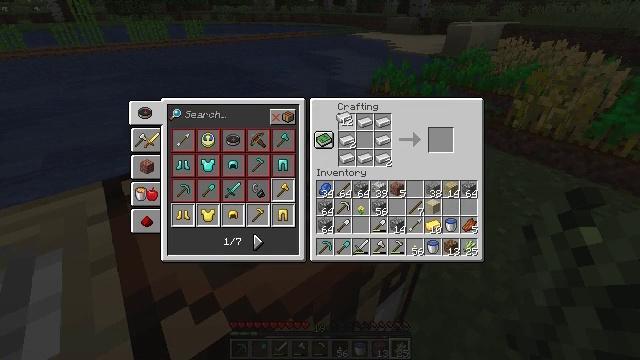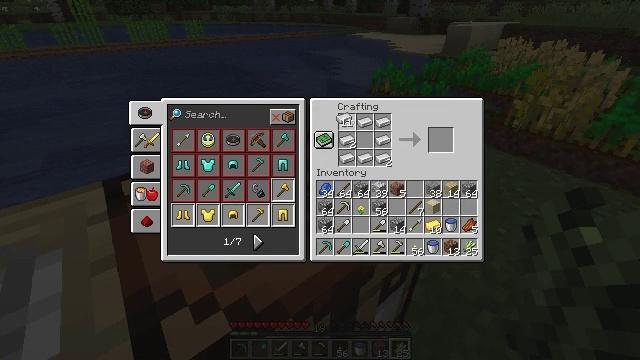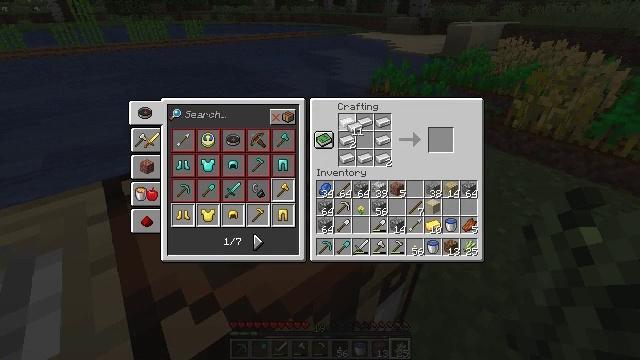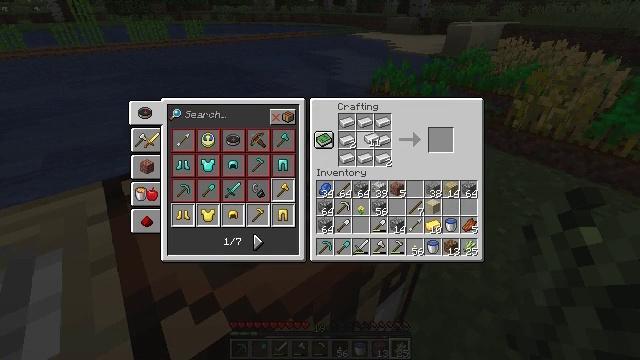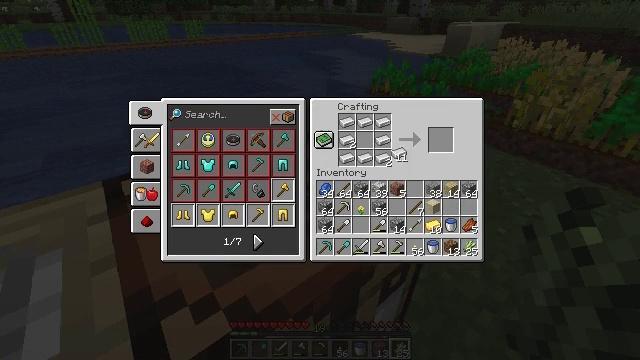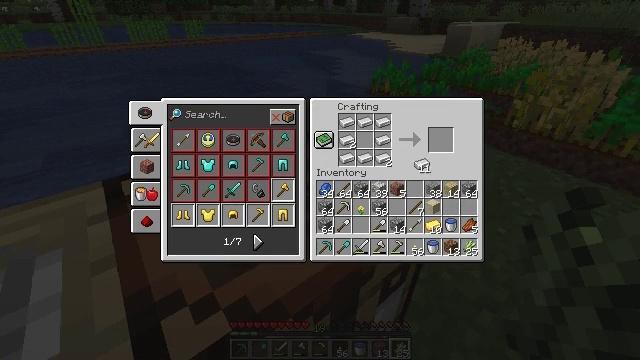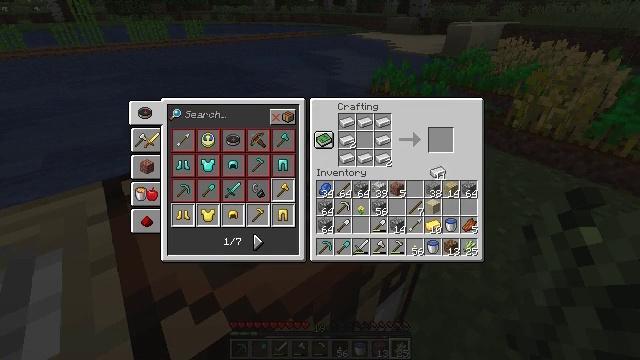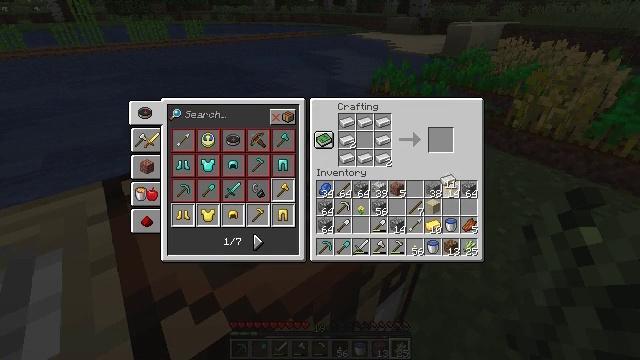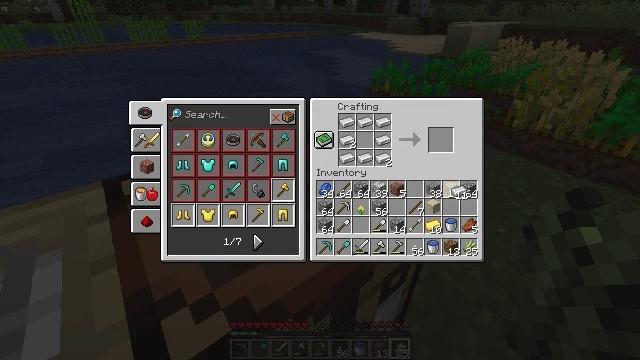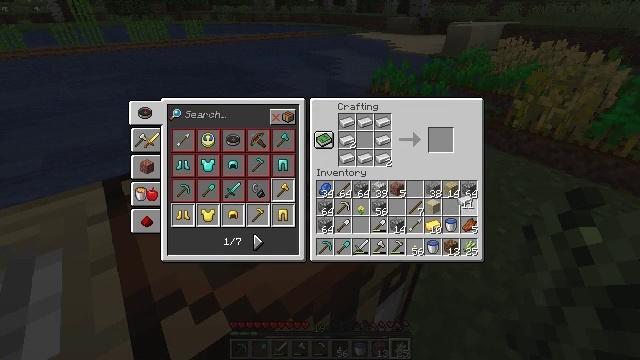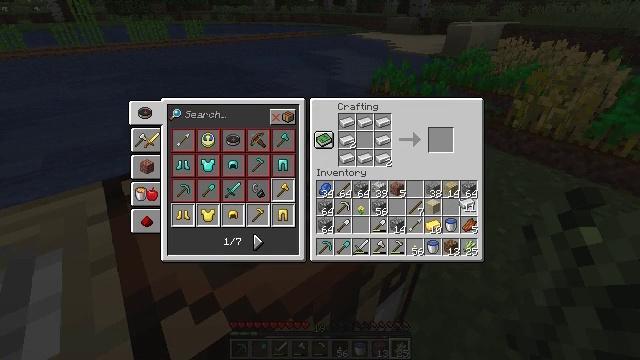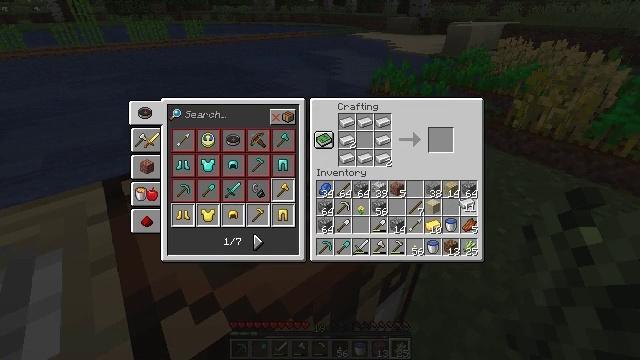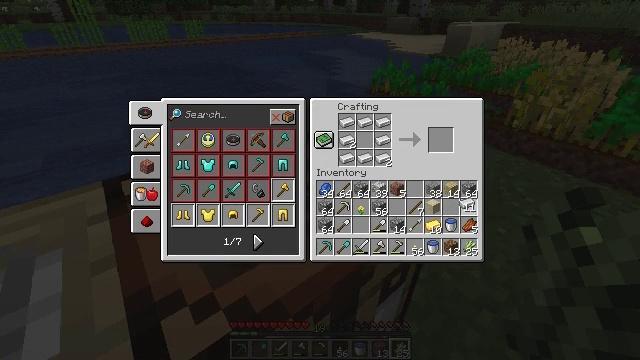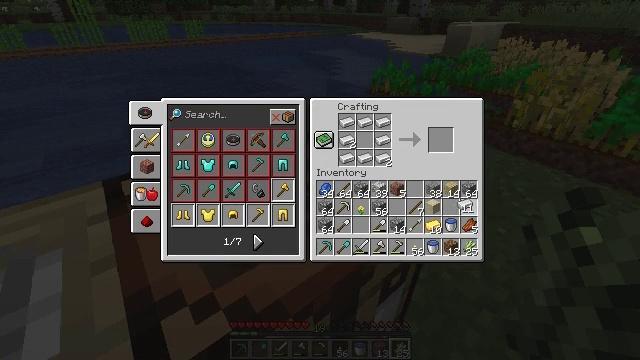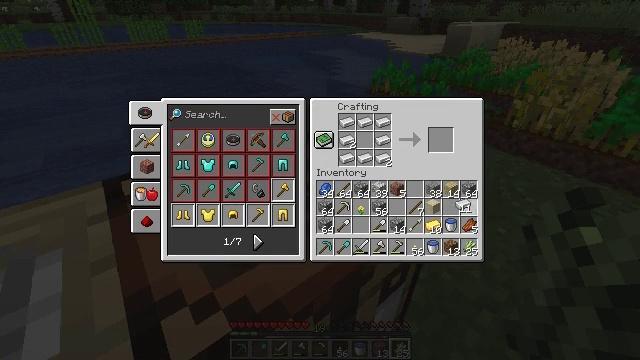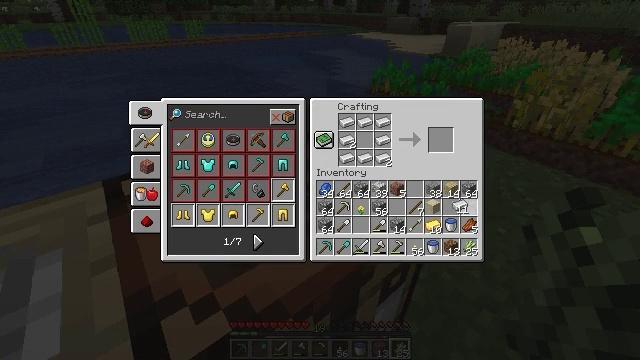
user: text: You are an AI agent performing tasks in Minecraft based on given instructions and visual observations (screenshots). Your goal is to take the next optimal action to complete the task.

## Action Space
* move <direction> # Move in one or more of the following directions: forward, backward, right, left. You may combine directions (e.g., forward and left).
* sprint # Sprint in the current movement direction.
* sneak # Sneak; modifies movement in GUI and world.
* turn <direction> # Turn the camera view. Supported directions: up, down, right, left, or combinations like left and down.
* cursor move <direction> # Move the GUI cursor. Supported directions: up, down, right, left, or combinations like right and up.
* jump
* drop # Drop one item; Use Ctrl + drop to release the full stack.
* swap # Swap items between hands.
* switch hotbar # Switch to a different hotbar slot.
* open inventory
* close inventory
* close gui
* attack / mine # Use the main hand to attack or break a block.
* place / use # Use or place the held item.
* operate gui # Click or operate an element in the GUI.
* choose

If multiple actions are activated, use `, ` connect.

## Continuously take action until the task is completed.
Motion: motion action
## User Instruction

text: Craft a cauldron.
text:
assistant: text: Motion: no_op
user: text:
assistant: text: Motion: cursor move right and down
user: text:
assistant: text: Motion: cursor move right and down
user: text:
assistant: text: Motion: cursor move right and down
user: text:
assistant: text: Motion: cursor move right and down
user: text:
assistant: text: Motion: cursor move right and down
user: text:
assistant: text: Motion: cursor move right and down
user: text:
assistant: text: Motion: cursor move right and down
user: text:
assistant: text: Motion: cursor move down
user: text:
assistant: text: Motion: no_op
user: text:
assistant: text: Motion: no_op
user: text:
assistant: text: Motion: no_op
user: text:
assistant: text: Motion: no_op
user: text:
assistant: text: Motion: no_op
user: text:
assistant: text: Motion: no_op
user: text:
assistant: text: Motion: no_op
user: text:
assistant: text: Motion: no_op
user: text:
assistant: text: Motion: no_op
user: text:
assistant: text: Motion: no_op
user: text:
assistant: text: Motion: no_op
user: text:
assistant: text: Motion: no_op
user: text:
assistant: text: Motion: operate gui
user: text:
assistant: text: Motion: operate gui
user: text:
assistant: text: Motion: operate gui
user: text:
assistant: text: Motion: no_op
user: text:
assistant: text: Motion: cursor move left and up
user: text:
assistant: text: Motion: cursor move left and up
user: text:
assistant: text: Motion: cursor move left and up
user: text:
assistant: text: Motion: cursor move up
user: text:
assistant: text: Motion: no_op